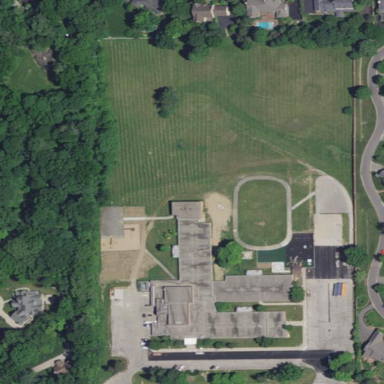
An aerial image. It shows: School building.